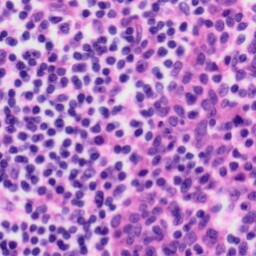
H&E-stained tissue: Tonsil